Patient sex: M
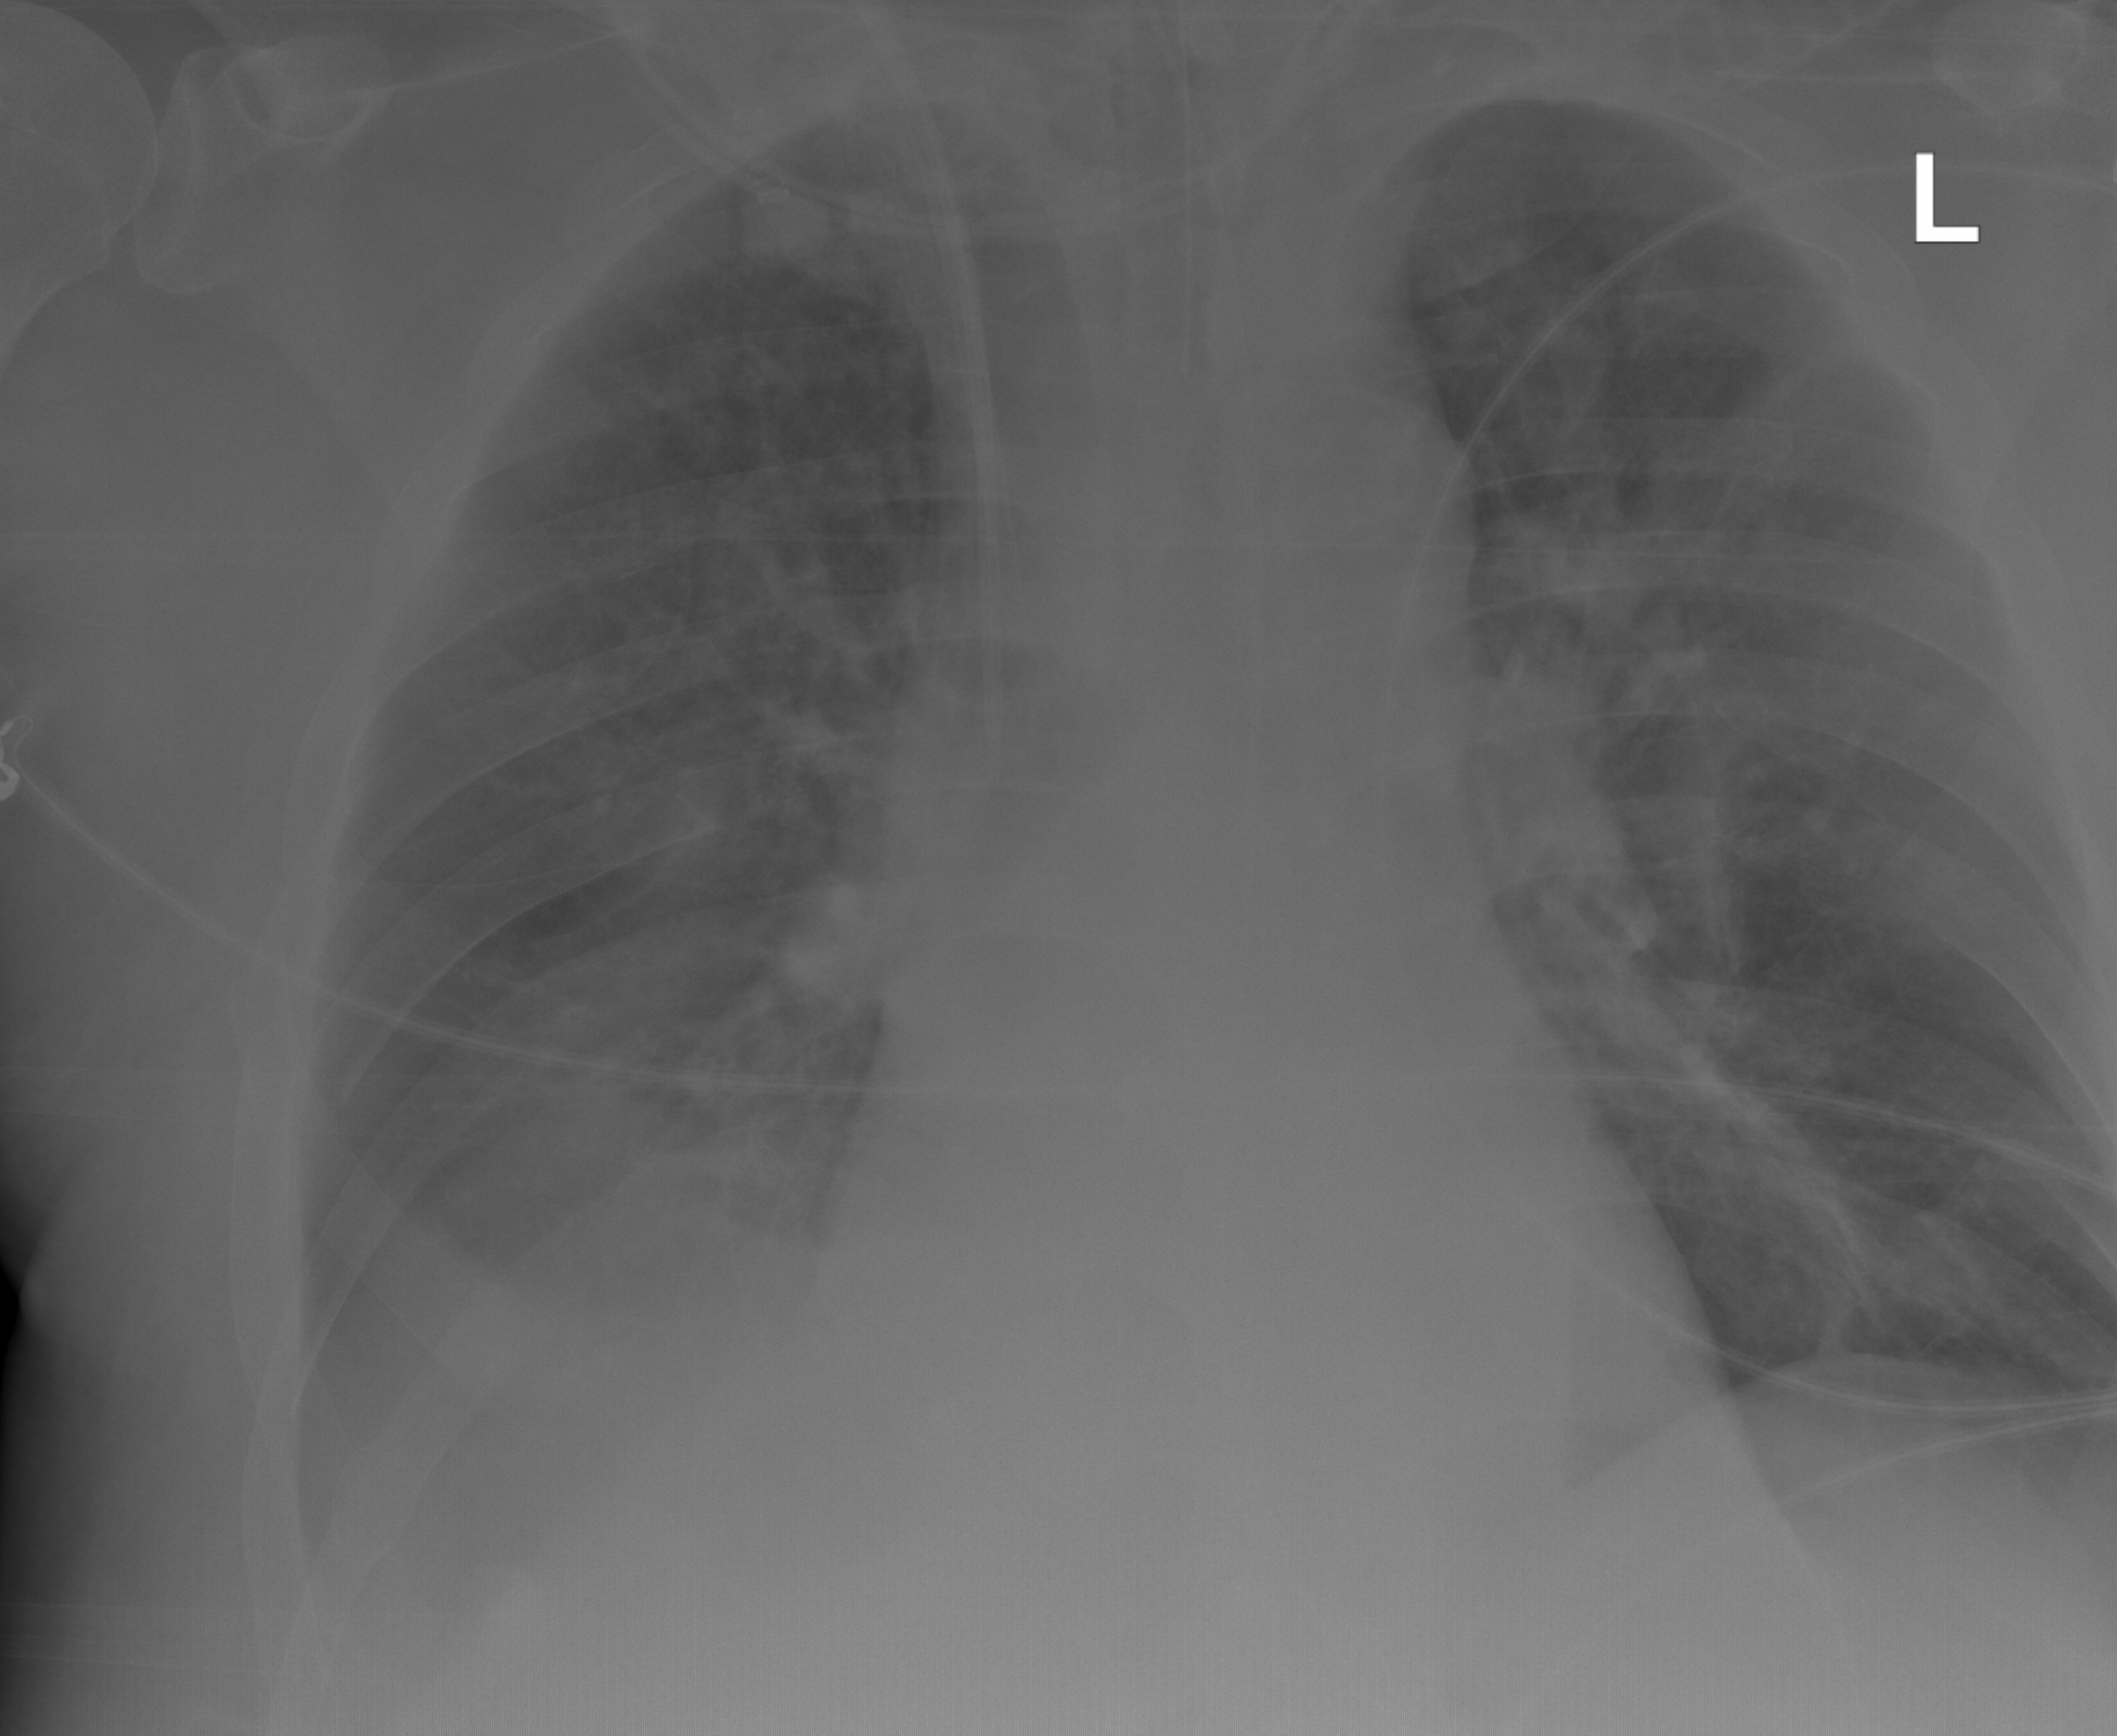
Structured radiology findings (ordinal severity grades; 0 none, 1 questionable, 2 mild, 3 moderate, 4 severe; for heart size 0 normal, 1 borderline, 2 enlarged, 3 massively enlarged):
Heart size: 2
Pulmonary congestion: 2
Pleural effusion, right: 3
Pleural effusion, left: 2
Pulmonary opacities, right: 2
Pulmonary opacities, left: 2
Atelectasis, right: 2
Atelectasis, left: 2